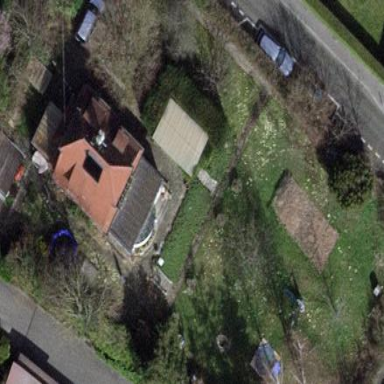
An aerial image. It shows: Garden surrounded by fence.